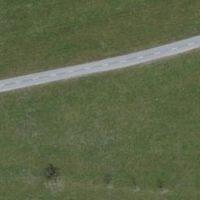
EUNIS habitat code: 52
Species observed at this site:
Passer domesticus
Fringilla coelebs
Ciconia ciconia
Buteo buteo
Motacilla alba
Delichon urbicum
Turdus merula